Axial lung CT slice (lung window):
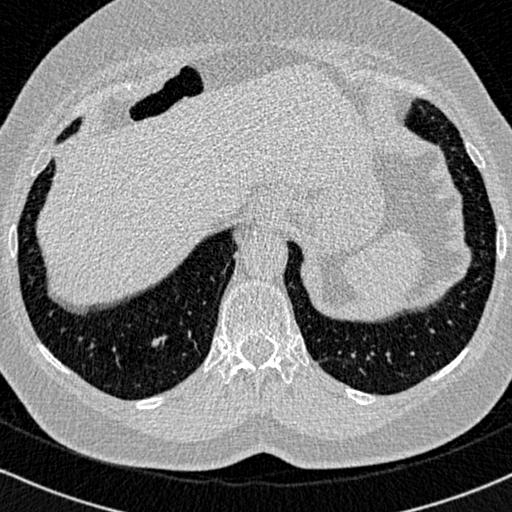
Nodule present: no